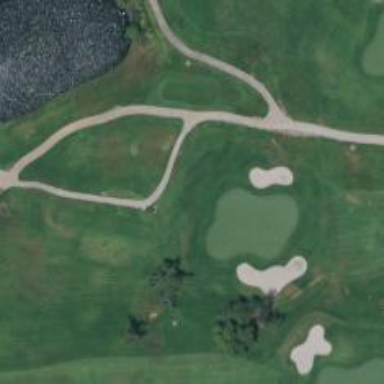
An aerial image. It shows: View of golf hole.